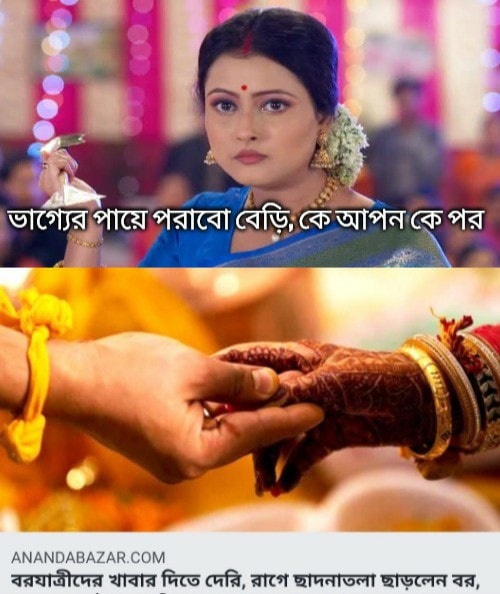
Text: ভাগ্যের পায়ে পরাব বেড়ি, কে আপন কে পর। বরযাত্রীদের খাবার দিতে দেরি, রাগে ছাদনাতলা ছাড়লেন বর
Label: Non Hate